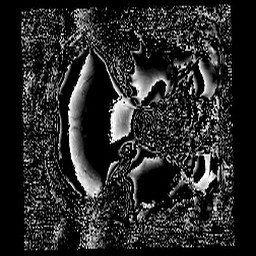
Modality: T2starw
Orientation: axial
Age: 29
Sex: female
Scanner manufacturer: siemens
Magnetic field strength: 3 T
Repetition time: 0.064 s
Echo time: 0.035 s